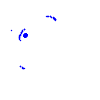
Particle: electron